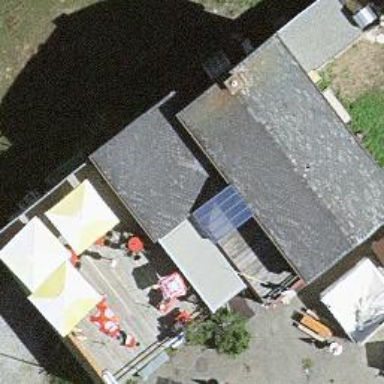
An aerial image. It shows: Restaurant.